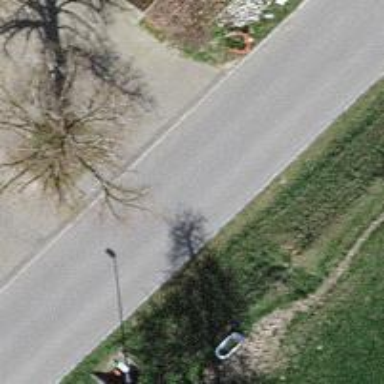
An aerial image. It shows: Tertiary road with asphalt surface.